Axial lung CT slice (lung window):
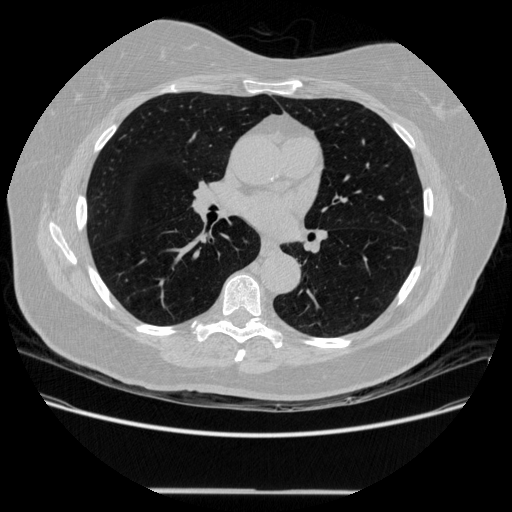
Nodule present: no